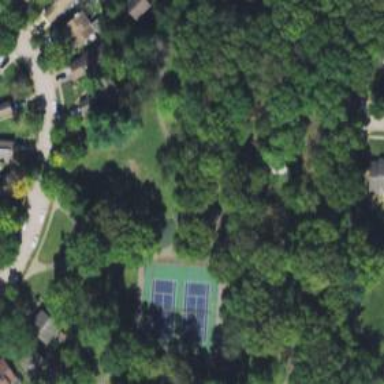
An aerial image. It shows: Park.